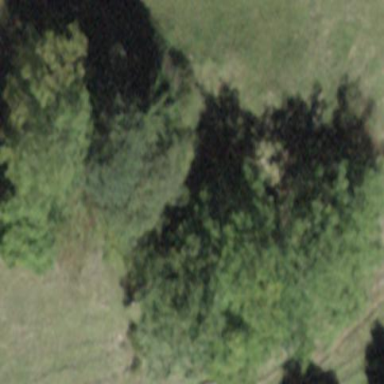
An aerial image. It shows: Forest area.